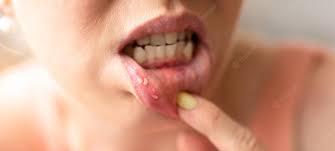
Condition: Mouth Ulcer